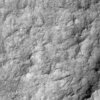
Label: not_dusty